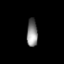
Tissue: lung
Cell type: Epithelial cells
Senescence score: 0.1853
Nuclear area (px): 294
Mean DAPI intensity: 132